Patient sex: M
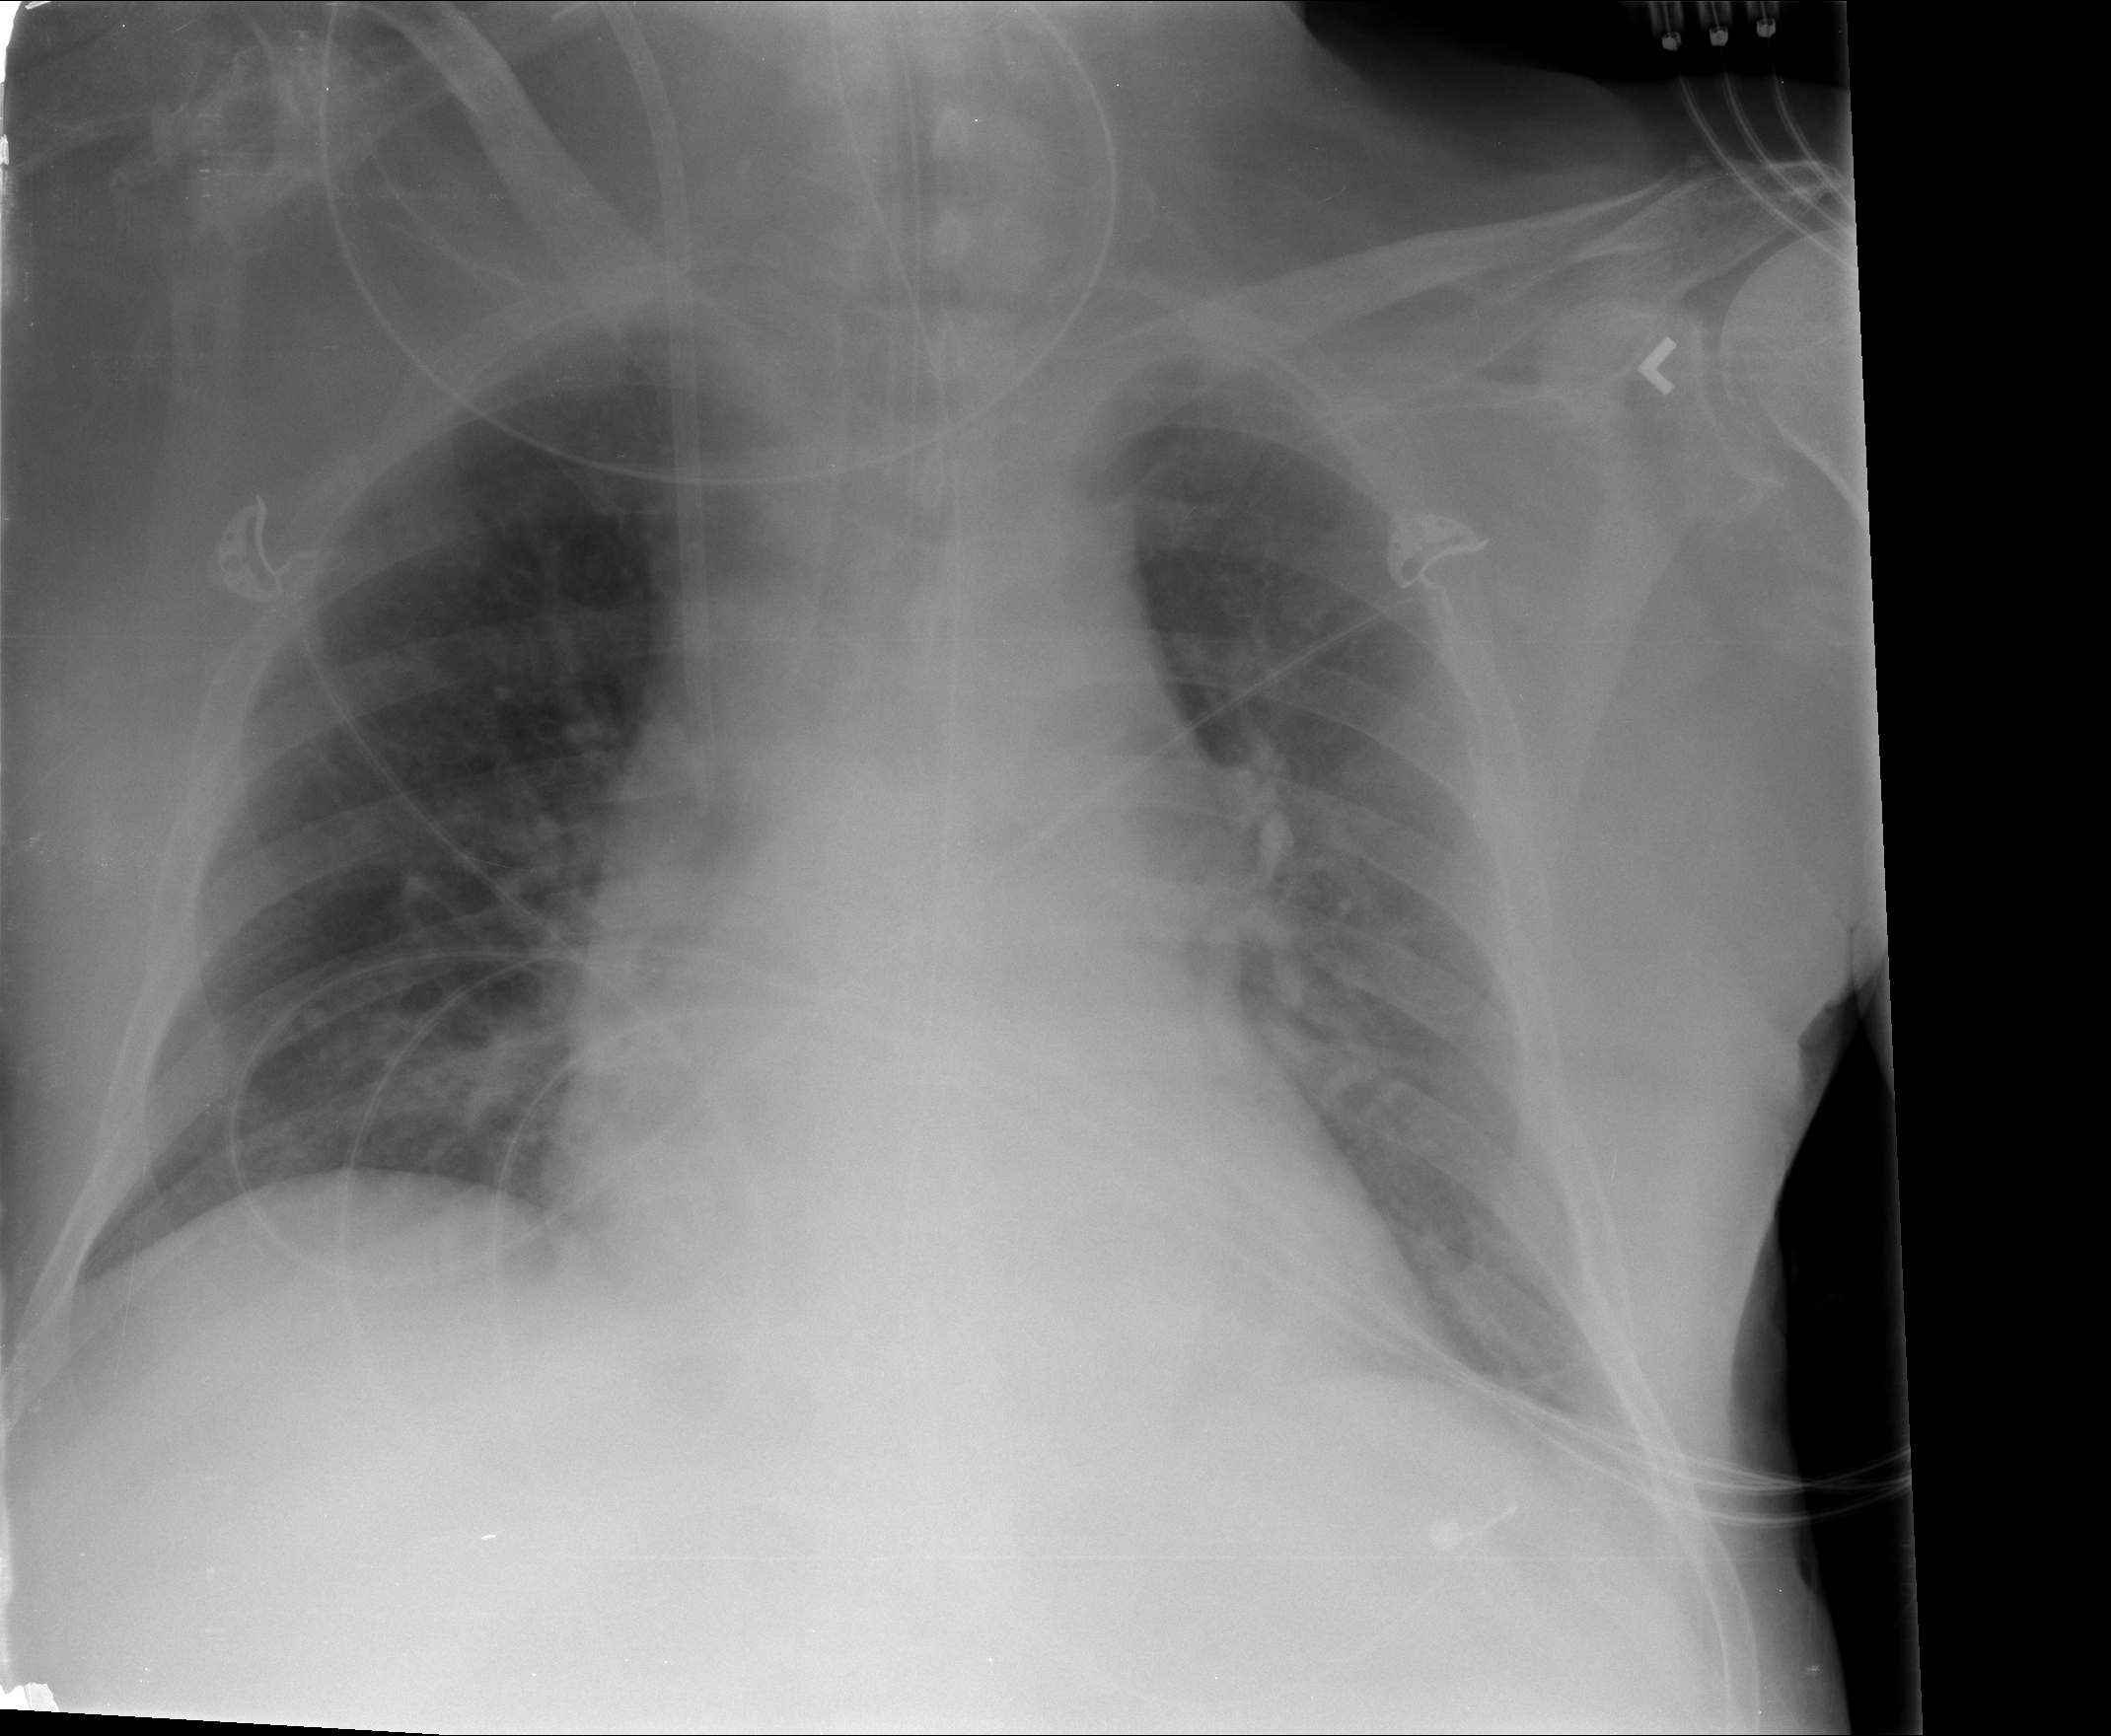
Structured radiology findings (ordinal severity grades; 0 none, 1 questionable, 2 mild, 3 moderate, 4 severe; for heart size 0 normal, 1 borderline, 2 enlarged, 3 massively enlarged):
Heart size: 1
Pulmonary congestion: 1
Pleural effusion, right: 0
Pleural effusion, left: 0
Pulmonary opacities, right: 0
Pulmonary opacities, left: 0
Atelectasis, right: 0
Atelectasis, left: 1